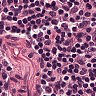
Metastatic tissue present: no